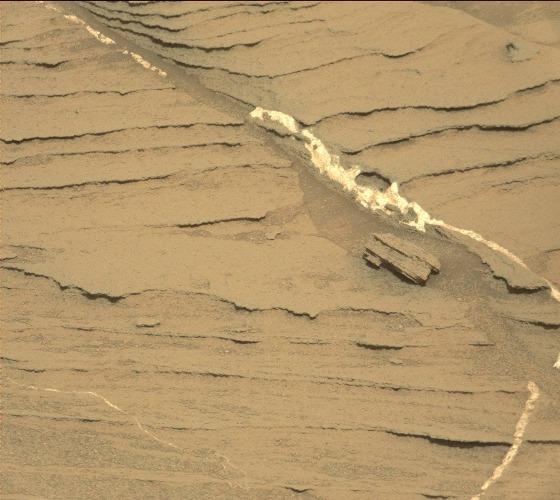
Terrain classes present: Bedrock, Gravel / Sand / Soil, Rock